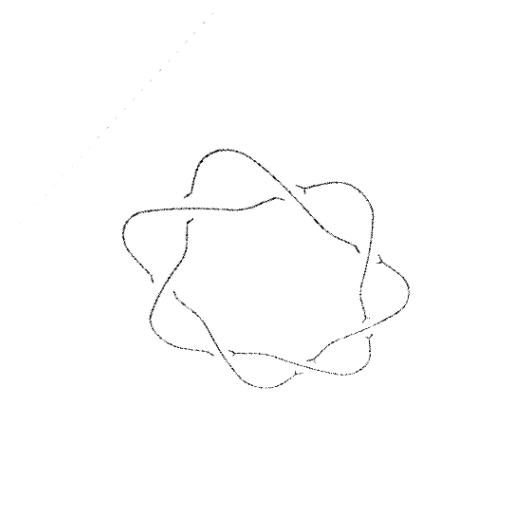
Crossing number: 7